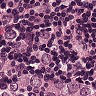
Metastatic tissue present: yes